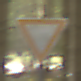
Verkehrszeichen: VorfahrtGewaehren
Umgebung: Outdoor, Nature
Tageszeit: MorningAfternoon
Wetter: Overcast
Licht: Natural
Jahreszeit: Winter
Kontrast: LowContrast